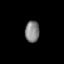
Tissue: skin
Cell type: Epithelial cells
Senescence score: 0.2678
Nuclear area (px): 303
Mean DAPI intensity: 129.554